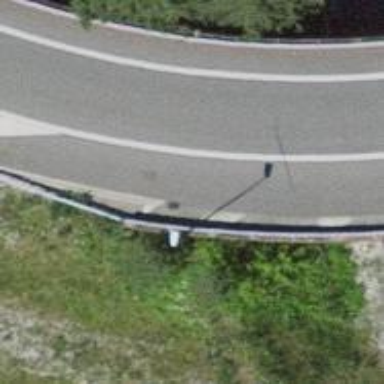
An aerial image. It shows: Guard rail as barrier.